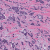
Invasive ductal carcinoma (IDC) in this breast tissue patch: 1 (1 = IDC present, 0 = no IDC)